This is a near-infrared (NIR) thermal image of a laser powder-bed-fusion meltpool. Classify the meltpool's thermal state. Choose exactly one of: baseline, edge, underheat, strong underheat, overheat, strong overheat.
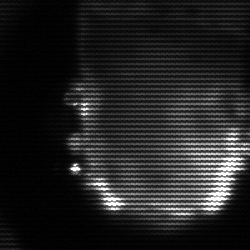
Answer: baseline